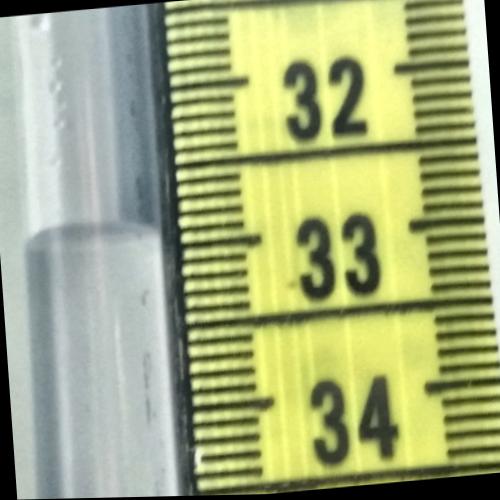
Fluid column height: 32.9 cm